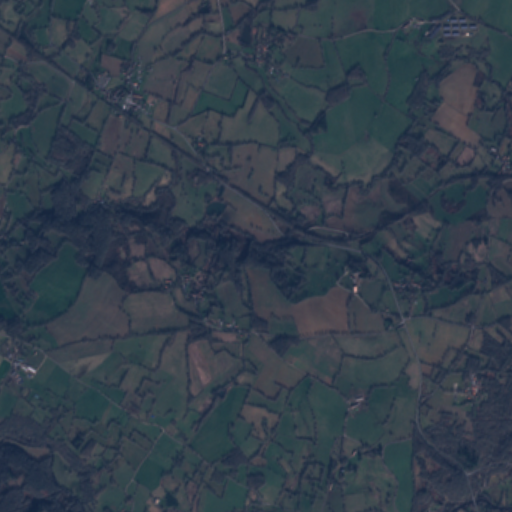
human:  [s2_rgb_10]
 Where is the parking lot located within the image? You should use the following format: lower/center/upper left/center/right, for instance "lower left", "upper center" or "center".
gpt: The parking lot is located in the upper left of the image.
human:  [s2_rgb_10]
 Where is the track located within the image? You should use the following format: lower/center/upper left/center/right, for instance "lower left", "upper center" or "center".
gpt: There is no track in the image.